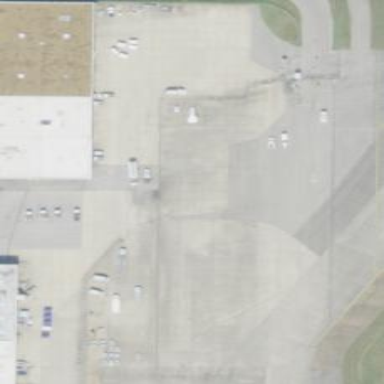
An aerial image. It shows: Apron at the airport.